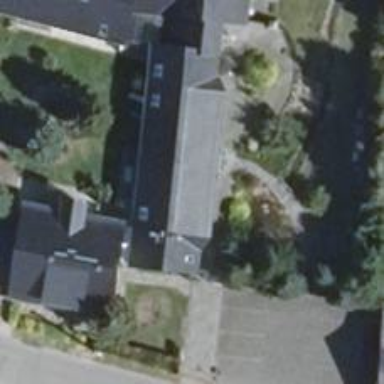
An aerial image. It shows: Restaurant and guest house combined in one location.